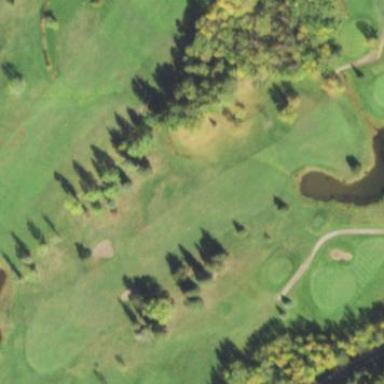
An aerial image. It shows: Grassy area designated as golf fairway.